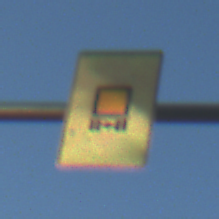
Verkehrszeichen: KennzeichnungspflichtigeFahrzeugeGefaehrlicheGueterOhnePfeilsymbol
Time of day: MorningAfternoon
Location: Outdoor (RoadRail)
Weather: Clear
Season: NotSpecified
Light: Natural